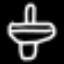
Label: airplane